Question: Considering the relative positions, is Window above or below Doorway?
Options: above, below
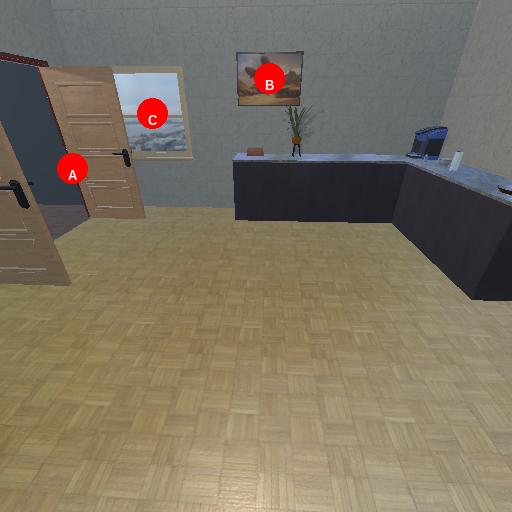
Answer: above